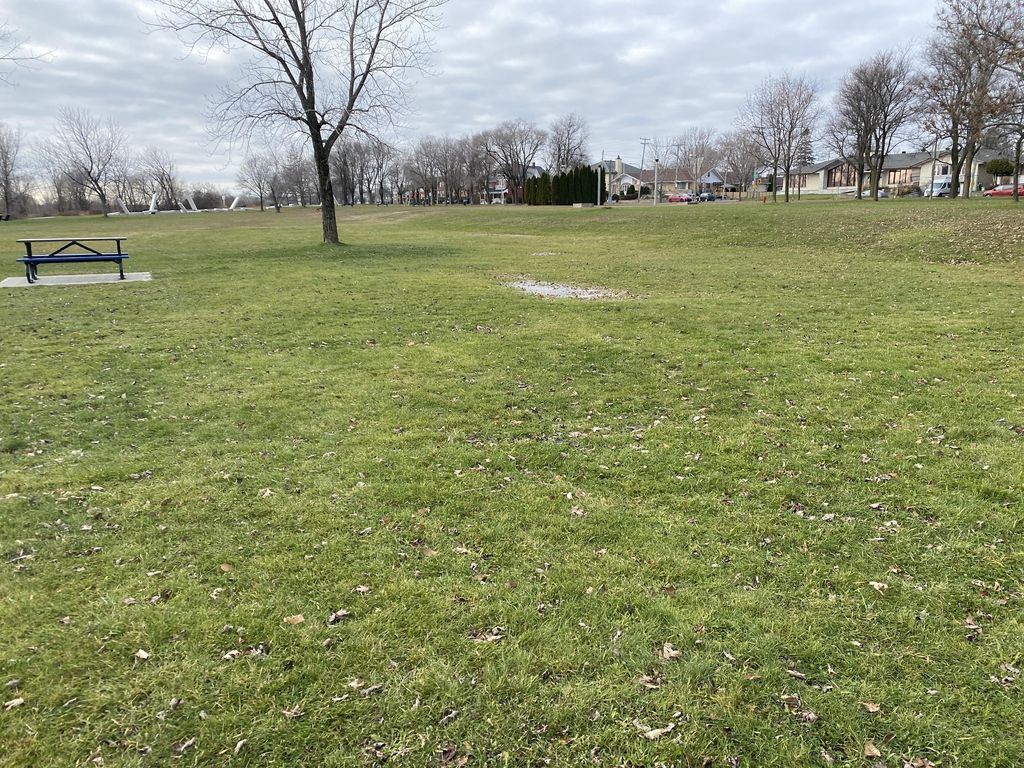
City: montreal